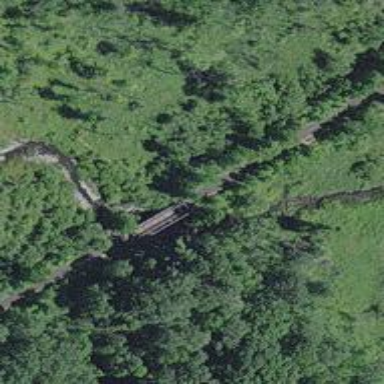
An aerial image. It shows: Bridge over abandoned railway. The road is designated as cycleway and the railway holds historical significance.